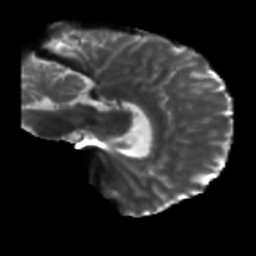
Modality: T2w
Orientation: sagittal
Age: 46
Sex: male
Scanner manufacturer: siemens
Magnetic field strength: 3 T
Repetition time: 5.47 s
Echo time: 0.0854 s